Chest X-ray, AP view. Patient: 21 years old, sex F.
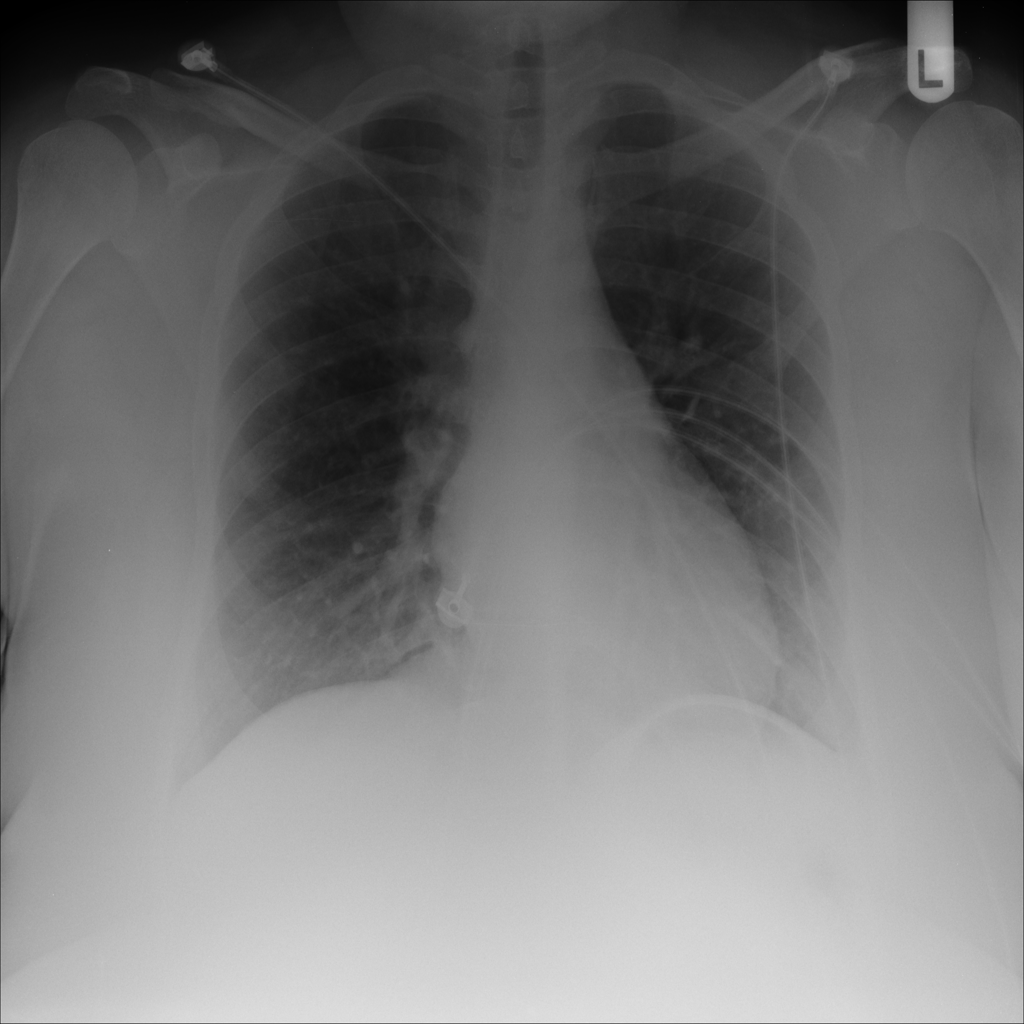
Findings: No Finding